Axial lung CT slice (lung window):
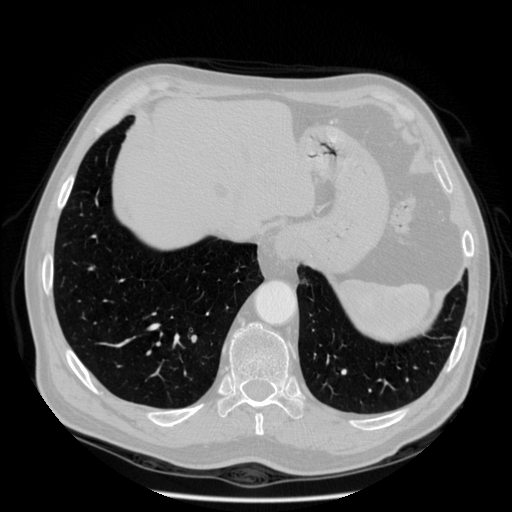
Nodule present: no